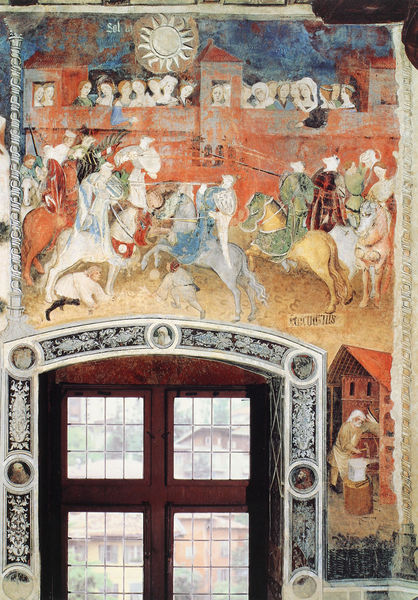
Titel: Il ciclo dei Mesi (Monatskreis)
Künstler: Meister Wenzeslaus
Standort: Trient, Torre Aquila (EU - I)
Schlagwörter: blau, gemälde, himmel, kampf, frauen, menschen, stadt, bunt, fenster, frau, glas, köpfe, männer, weiss, zimmer, dach, haus, rot, fest, malerei, ornament, wand, rahmen, bild, signatur, sonne, kreis, pferd, pferde, reiter, turm, italien, mauer, krieg, schlacht, lanze, wettkampf, ornamente, wandmalerei, bauer, bemalt, burg, fensterkreuz, fensterrahmen, balustrade, überfall, ritter, handwerker, glasfenster, mittelalter, lanzen, speer, speere, deckengemälde, fresko, fresco, schmied, schmiede, freko, bleiverglasung, turnier, kamof, farbe, haus#, sopnne, zuschauer, voigt, ornaamente, ritter#